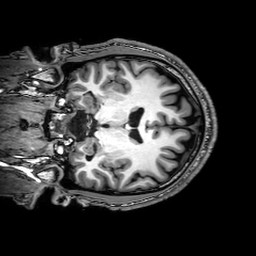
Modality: T1w
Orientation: coronal
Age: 26
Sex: male
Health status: healthy
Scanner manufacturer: philips
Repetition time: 0.00824 s
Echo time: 0.00379 s